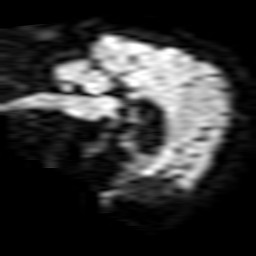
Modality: TRACE
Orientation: sagittal
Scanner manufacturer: philips
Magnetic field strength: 1.5 T
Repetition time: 3.431 s
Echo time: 0.06241 s